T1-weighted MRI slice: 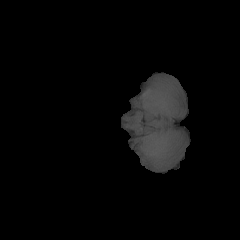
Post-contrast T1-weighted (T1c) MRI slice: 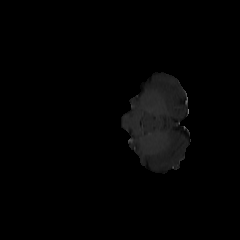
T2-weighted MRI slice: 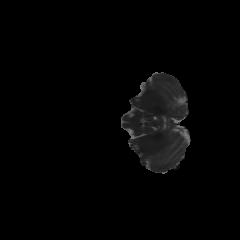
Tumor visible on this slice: no